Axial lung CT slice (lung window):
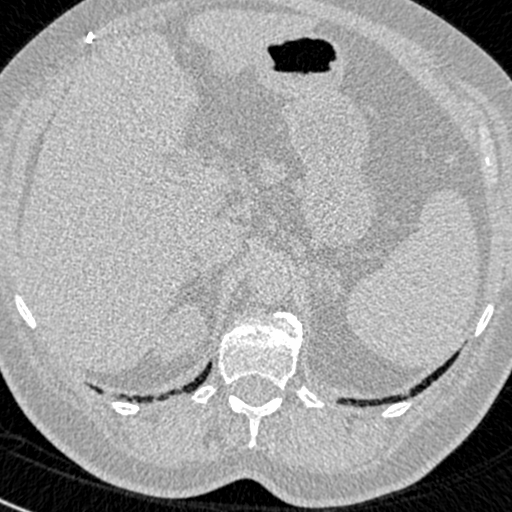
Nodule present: no